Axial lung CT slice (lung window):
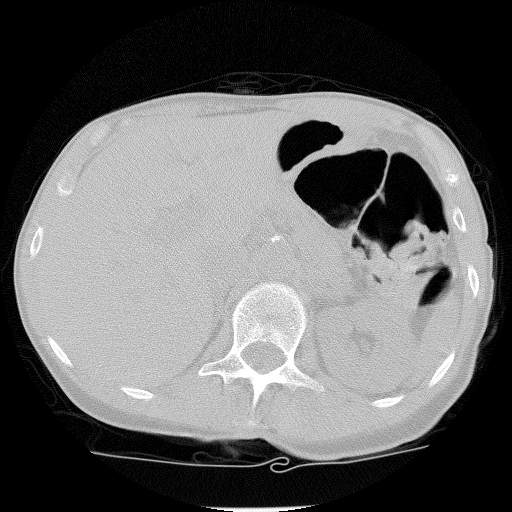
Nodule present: no